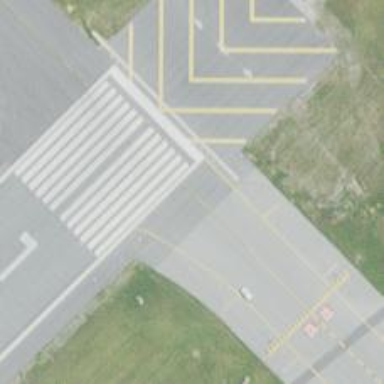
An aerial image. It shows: Image of taxiway at airport.